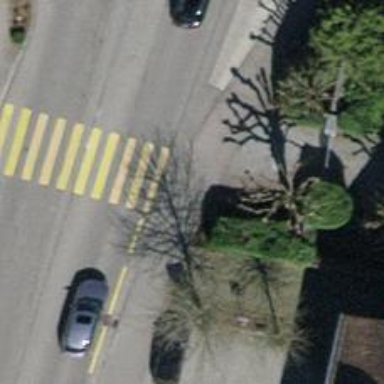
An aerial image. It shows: Asphalt sidewalk.